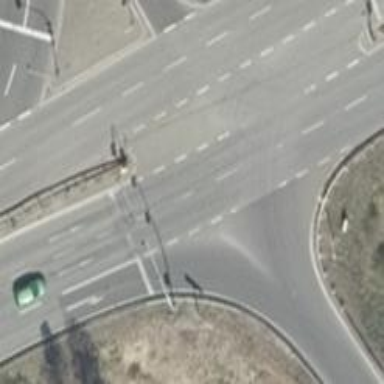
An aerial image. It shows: Road with traffic signals.